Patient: sex M, age 62
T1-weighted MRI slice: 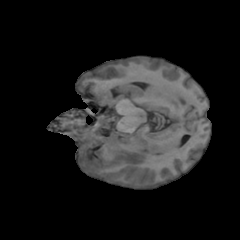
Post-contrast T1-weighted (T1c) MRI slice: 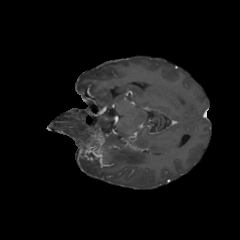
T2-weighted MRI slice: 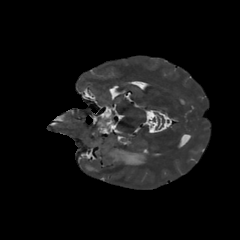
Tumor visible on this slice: yes
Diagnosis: Glioblastoma, IDH-wildtype
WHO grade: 4